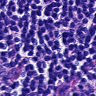
Metastatic tissue present: no